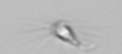
Label: Calciopappus